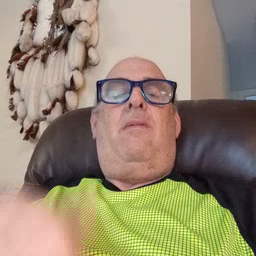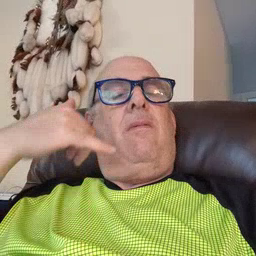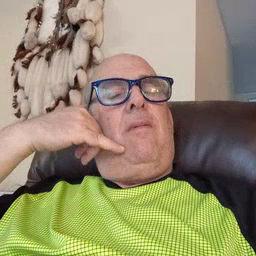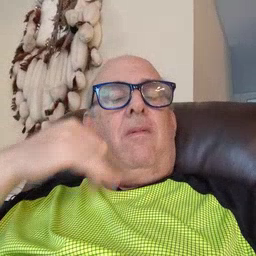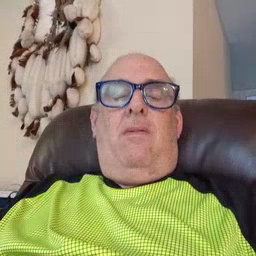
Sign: callonphone